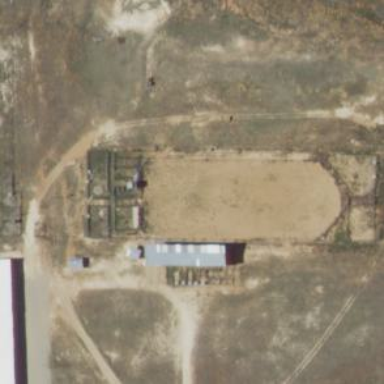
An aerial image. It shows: Equestrian pitch used for leisure and sports activities.